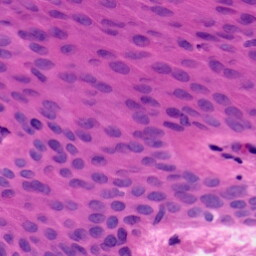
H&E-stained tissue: Skin